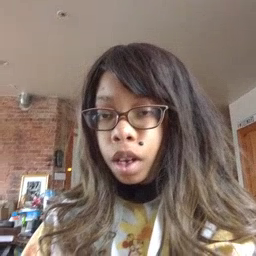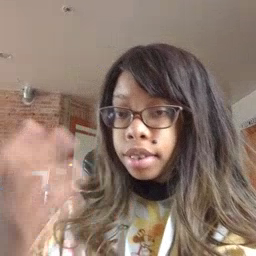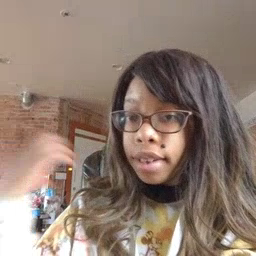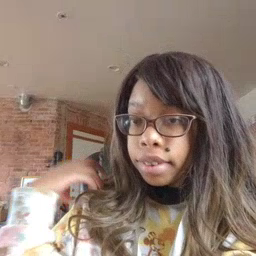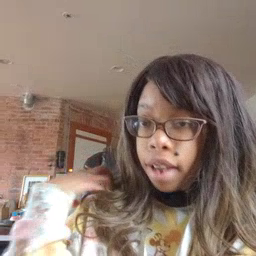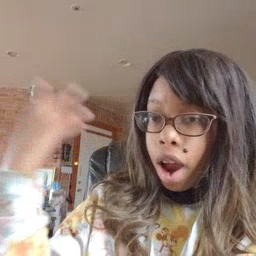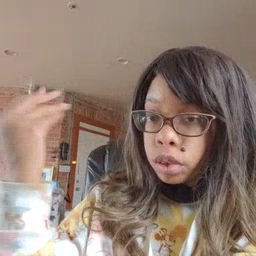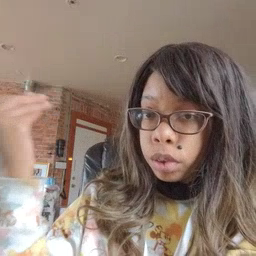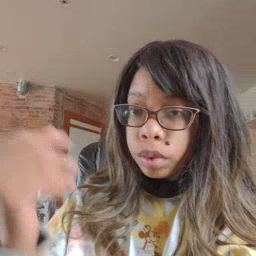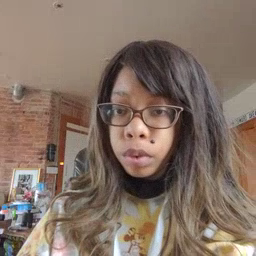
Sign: outside